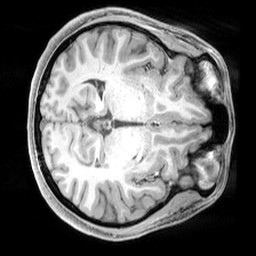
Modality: T1w
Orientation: axial
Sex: female
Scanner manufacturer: siemens
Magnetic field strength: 3 T
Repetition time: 2.3 s
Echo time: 0.00226 s